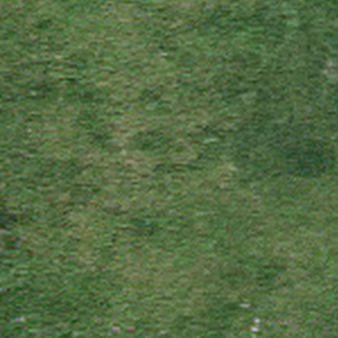
Label: other